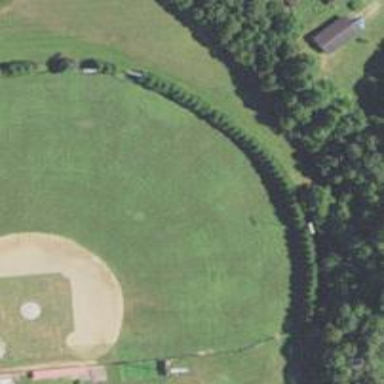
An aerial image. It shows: Baseball pitch for leisure land.